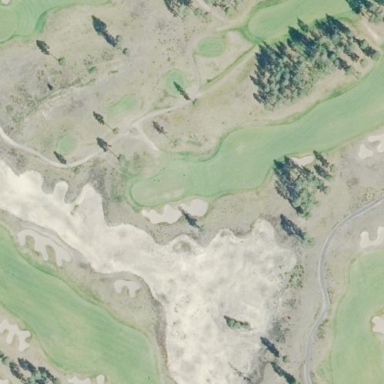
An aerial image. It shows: Sand bunker on golf course.